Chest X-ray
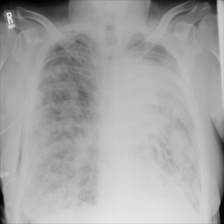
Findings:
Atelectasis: negative
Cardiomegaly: negative
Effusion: negative
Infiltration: positive
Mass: negative
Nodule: negative
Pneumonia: negative
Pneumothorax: negative
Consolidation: positive
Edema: negative
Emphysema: negative
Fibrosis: negative
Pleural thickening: negative
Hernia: negative